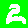
Digit: 2